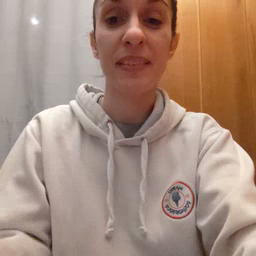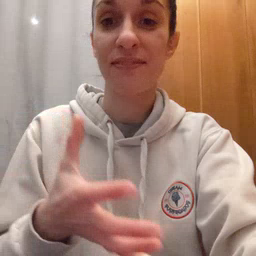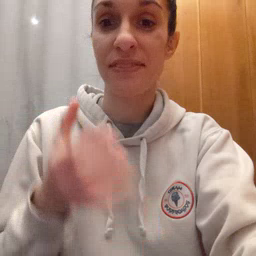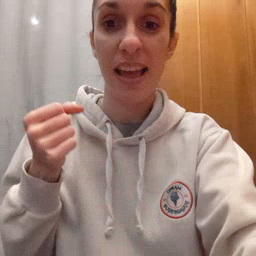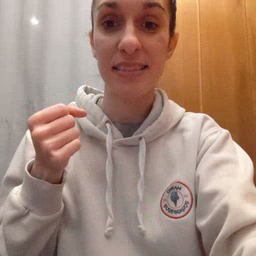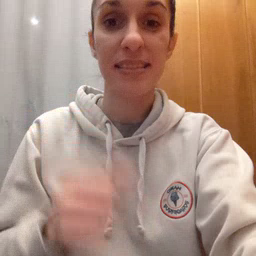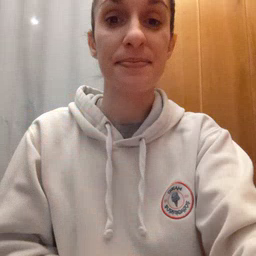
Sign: fast